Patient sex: M
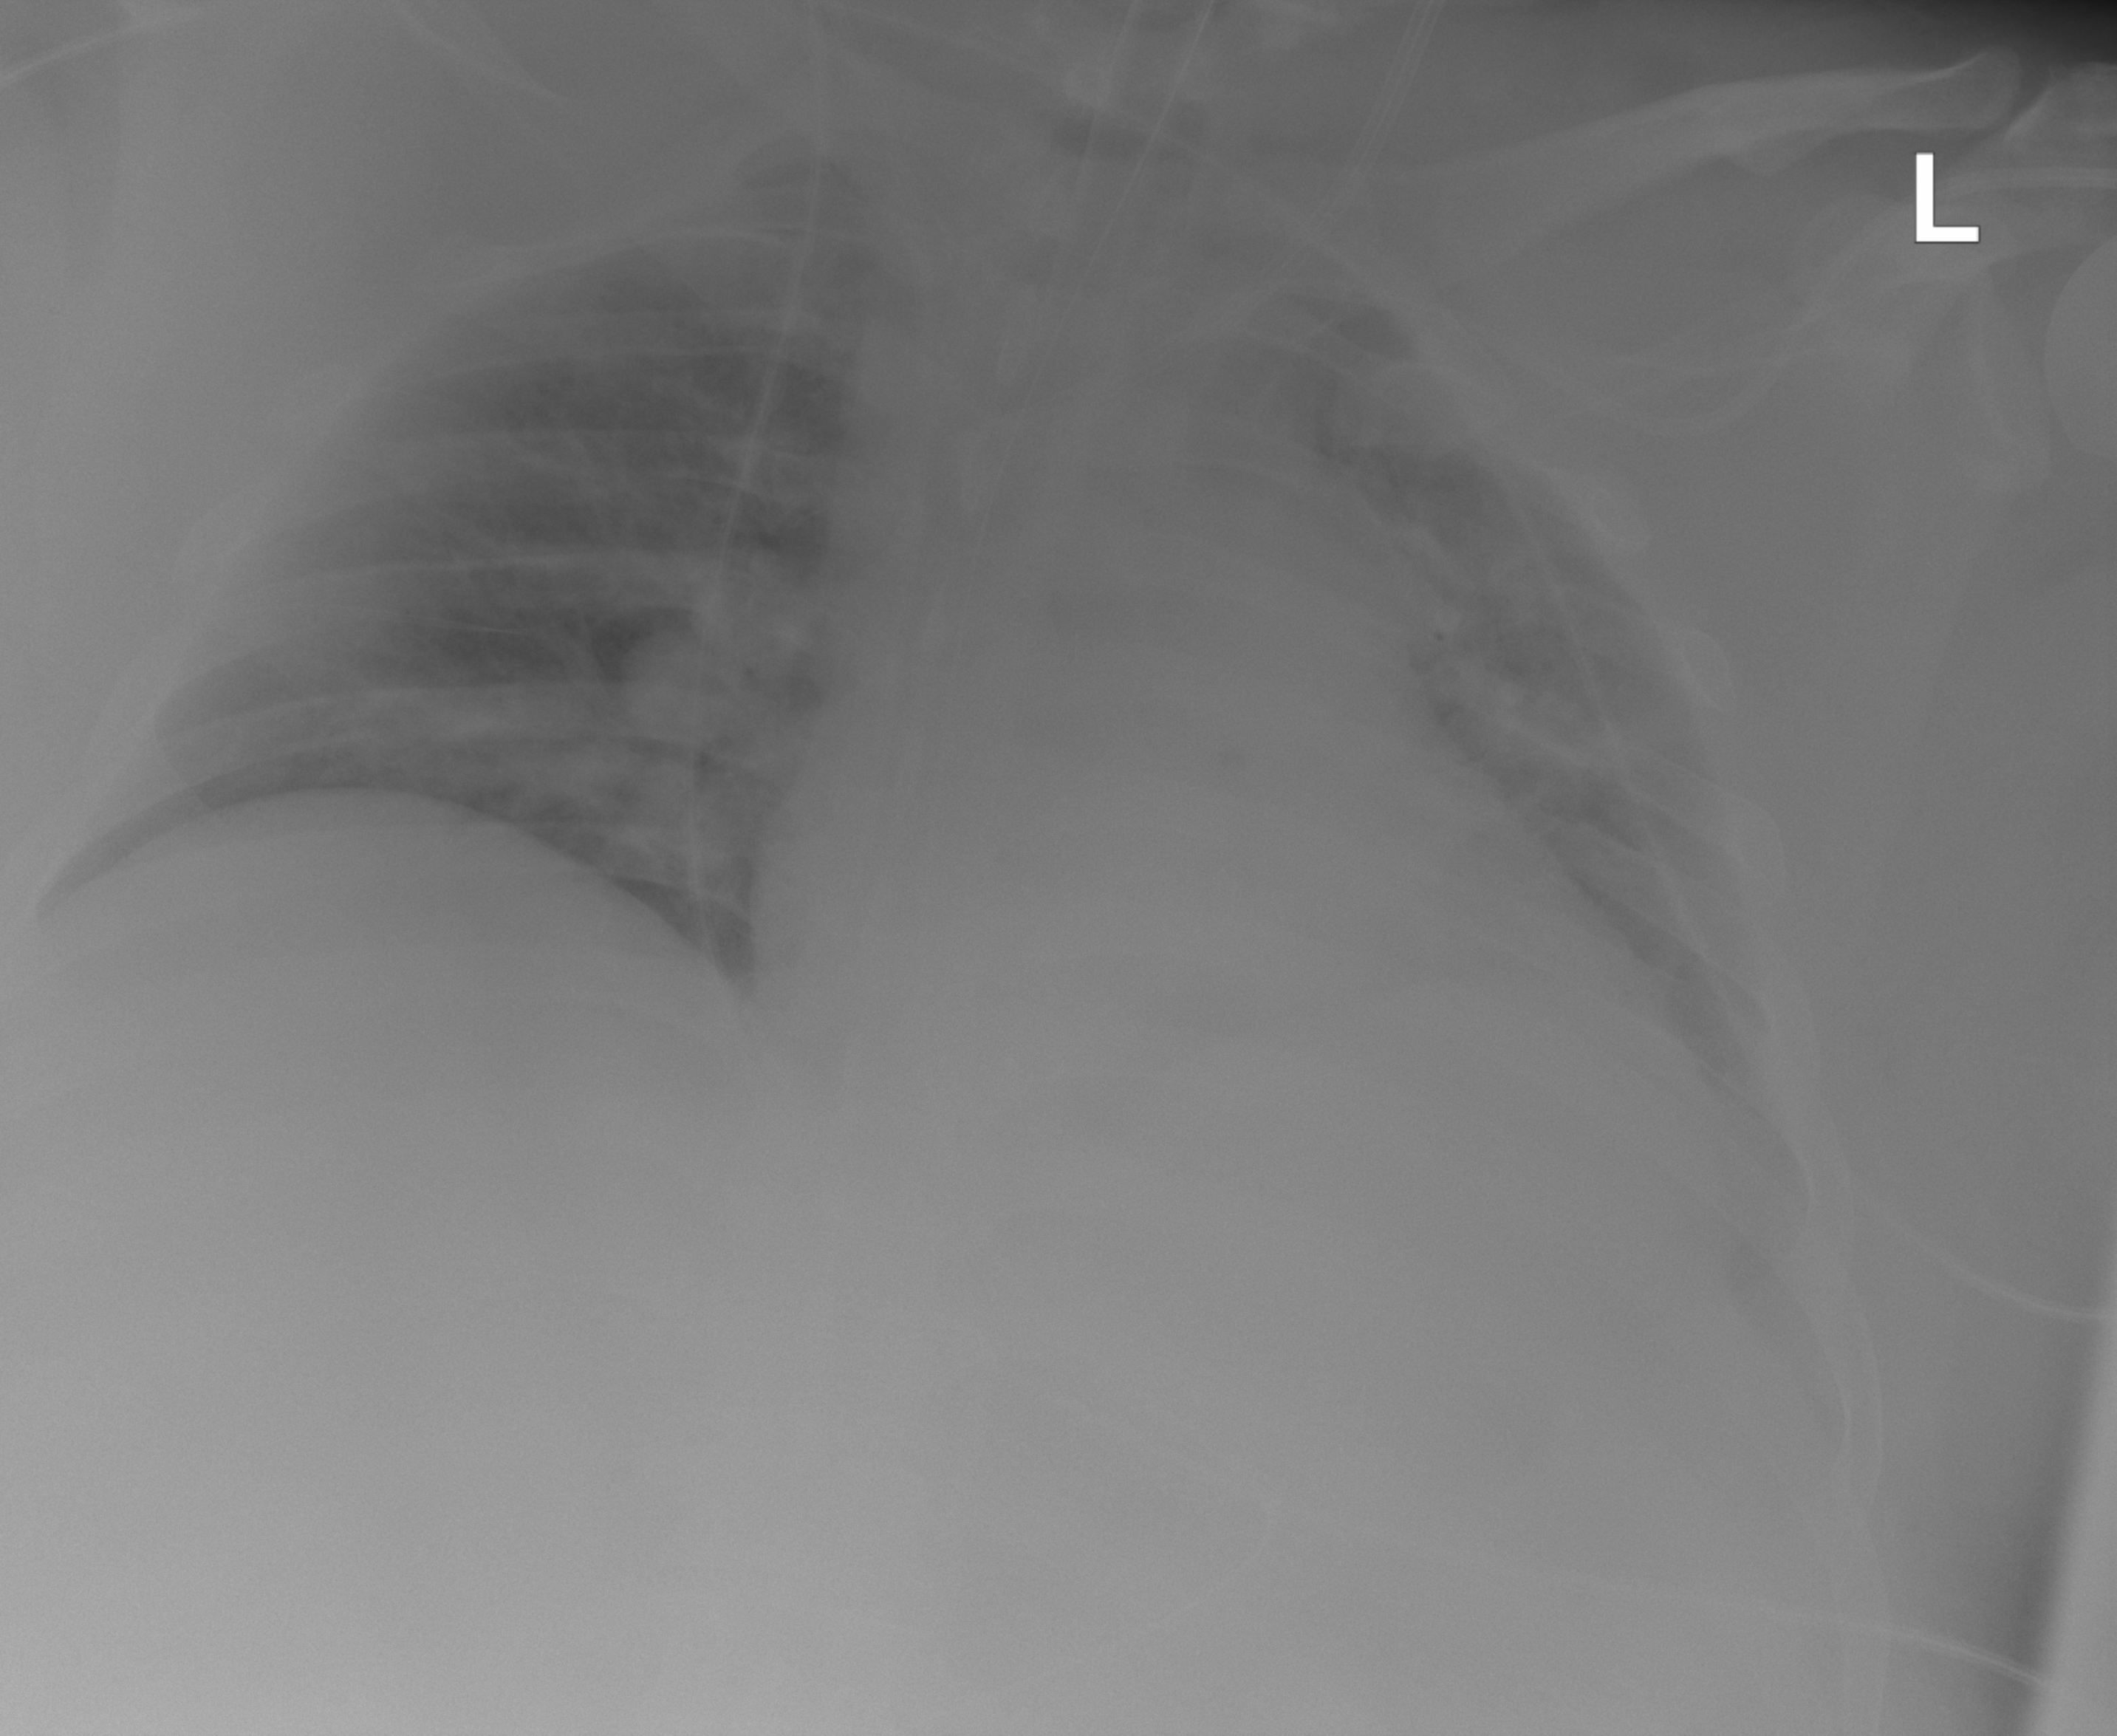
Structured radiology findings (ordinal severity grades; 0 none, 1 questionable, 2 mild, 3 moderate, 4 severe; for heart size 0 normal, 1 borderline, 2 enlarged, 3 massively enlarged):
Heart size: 2
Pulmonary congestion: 3
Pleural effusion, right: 0
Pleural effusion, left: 2
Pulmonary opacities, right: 2
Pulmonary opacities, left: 0
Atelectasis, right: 2
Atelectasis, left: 2